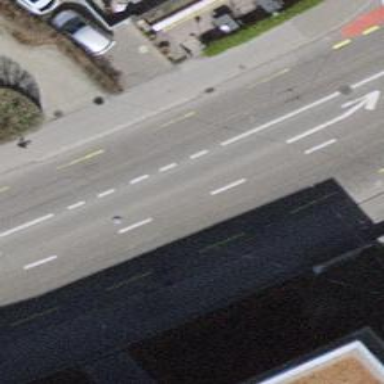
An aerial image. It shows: Primary highway with asphalt surface. There is cycle lane on the left side and trolley wires above.